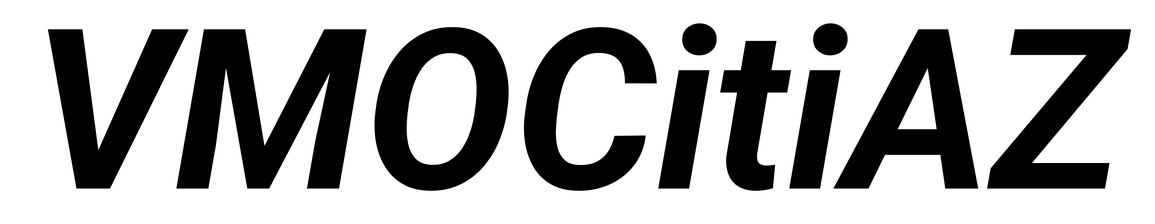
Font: Roboto-Italic_Bold_Italic